Question: When you click a menu item first time, the others automatically open onmouseover event. But if you don't click, the others do not open onmouseover event. But I want to open a menu item while onmouseover event without any click. How can I do this?

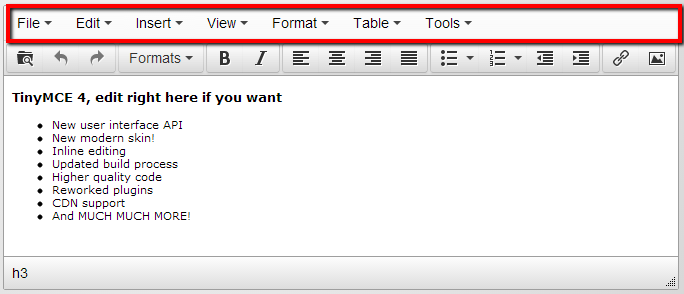
Answer: '''
$(document).on('mouseenter', '.mce-menubtn', function() {
if (!$(this).hasClass('mce-active'))
$(this).trigger('click');
});
'''
Maybe not good solution, but context menu generate by click.
You can check here: <URL>
'''
$(document).on('mouseenter', '.mce-menubtn', function() {
menuItem = $(this);
if (!menuItem.hasClass('mce-active'))
menuItem.trigger('click');
});
$(document).on('mouseleave', '.mce-menu', function() {
if (!$('.mce-menu-sub-tr-tl:visible').length) $('.mce-menu').hide();
menuItem.removeClass('mce-active');
});
$(document).on('mouseleave', '.mce-menu-sub-tr-tl', function() {
if (!$('.mce-menu-sub-br-bl:visible').length) $('.mce-menu').hide();
});
$(document).on('mouseleave', '.mce-menu-sub-br-bl', function() {
$('.mce-menu').hide();
});
'''